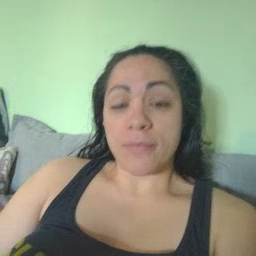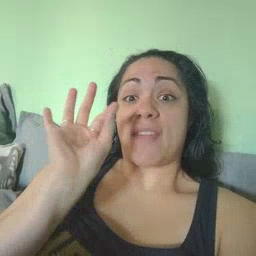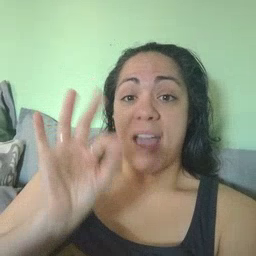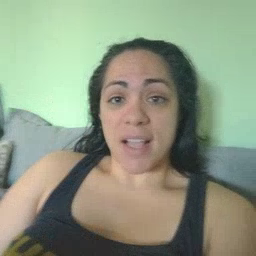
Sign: find